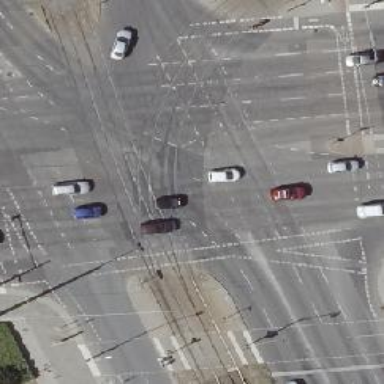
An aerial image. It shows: Tram level crossing on railway.